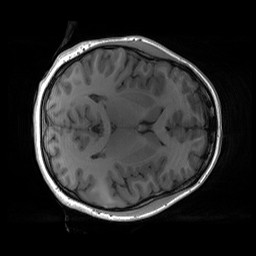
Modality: T1w
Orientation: axial